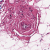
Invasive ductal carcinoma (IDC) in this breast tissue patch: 0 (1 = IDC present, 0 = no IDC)